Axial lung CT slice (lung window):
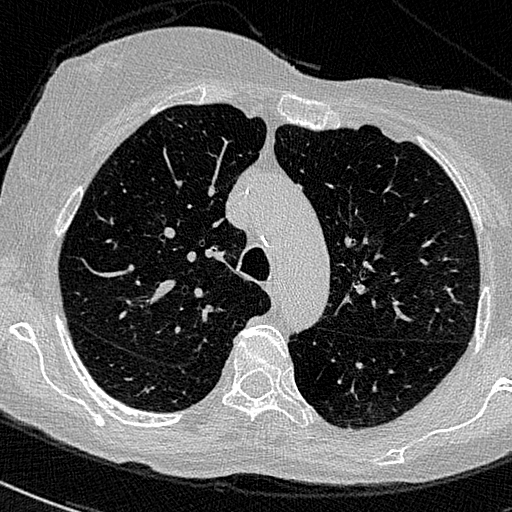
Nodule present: no